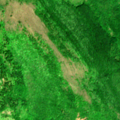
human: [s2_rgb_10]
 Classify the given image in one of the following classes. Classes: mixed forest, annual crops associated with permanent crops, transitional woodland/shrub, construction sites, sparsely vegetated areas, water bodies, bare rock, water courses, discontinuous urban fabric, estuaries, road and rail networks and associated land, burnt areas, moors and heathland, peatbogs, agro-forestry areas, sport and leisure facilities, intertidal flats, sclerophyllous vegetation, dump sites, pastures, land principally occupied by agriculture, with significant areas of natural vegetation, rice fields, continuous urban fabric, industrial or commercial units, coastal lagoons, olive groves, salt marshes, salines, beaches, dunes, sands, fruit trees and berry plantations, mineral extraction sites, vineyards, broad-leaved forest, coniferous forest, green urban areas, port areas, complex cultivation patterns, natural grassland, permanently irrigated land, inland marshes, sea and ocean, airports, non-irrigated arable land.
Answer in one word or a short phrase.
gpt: broad-leaved forest, natural grassland, transitional woodland/shrub